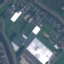
Land use / land cover class: Industrial